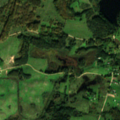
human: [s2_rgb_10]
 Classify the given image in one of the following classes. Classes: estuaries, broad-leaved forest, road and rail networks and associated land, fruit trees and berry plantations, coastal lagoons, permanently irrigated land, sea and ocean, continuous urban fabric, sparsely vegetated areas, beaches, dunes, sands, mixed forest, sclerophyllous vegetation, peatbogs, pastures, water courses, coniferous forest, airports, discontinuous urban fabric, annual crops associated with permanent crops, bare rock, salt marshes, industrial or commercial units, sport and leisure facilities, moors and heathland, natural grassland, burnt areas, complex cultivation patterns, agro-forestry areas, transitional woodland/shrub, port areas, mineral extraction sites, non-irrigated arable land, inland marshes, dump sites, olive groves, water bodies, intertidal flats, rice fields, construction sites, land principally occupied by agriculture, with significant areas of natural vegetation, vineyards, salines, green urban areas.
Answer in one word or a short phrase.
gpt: pastures, complex cultivation patterns, land principally occupied by agriculture, with significant areas of natural vegetation, mixed forest